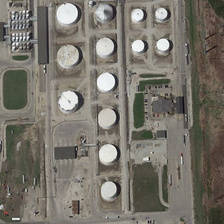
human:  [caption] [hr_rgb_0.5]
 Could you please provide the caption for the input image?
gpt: some white storage tanks are near several buildings and green meadows .

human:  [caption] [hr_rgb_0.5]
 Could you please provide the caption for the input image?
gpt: some white storage tanks are near several buildings and green meadows .

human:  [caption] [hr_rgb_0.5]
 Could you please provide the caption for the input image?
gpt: some white storage tanks are near several buildings and green meadows .

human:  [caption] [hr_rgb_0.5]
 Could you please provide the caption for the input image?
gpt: some white storage tanks are near several buildings and green meadows .

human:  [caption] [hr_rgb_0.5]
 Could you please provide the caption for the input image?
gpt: some white storage tanks are near several buildings and green meadows .